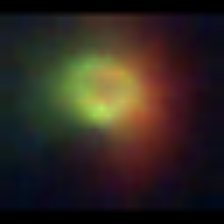
Taxon: NanoPlankton
Group: Other